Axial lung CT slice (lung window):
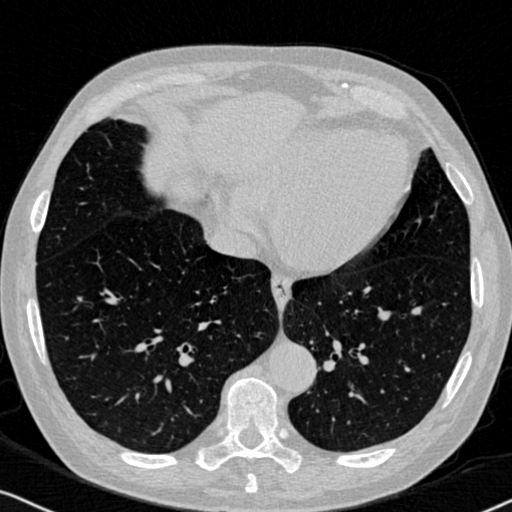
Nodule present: no